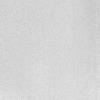
Atmospheric dust classification: dusty